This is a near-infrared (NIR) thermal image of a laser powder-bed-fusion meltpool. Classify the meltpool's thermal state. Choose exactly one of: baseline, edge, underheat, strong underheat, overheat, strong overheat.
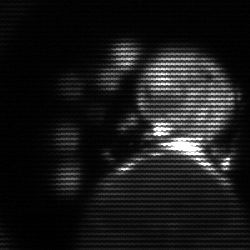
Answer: baseline